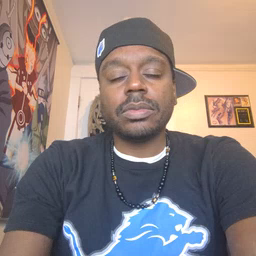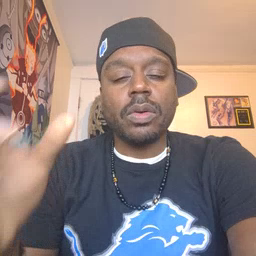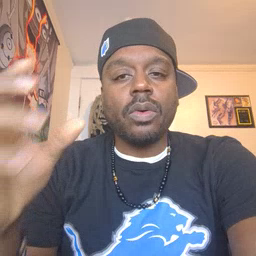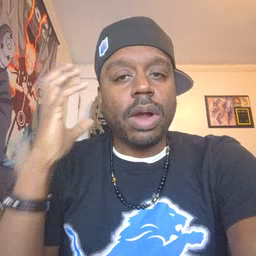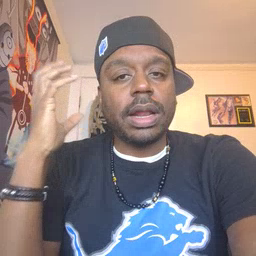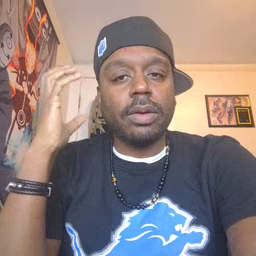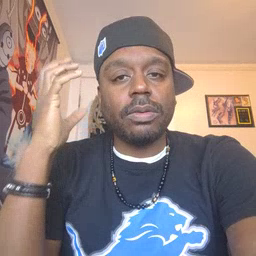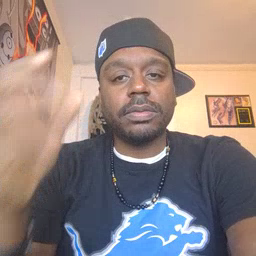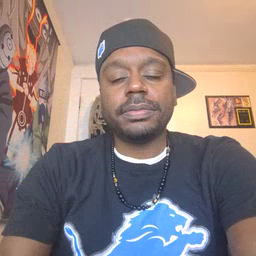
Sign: radio